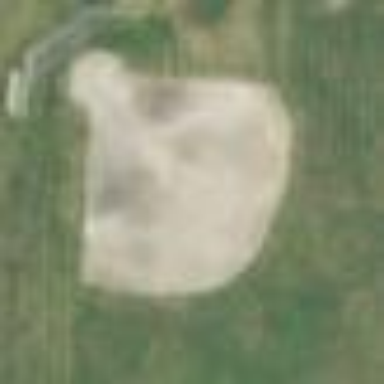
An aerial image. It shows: Baseball pitch for leisure and sports activities.